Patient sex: M
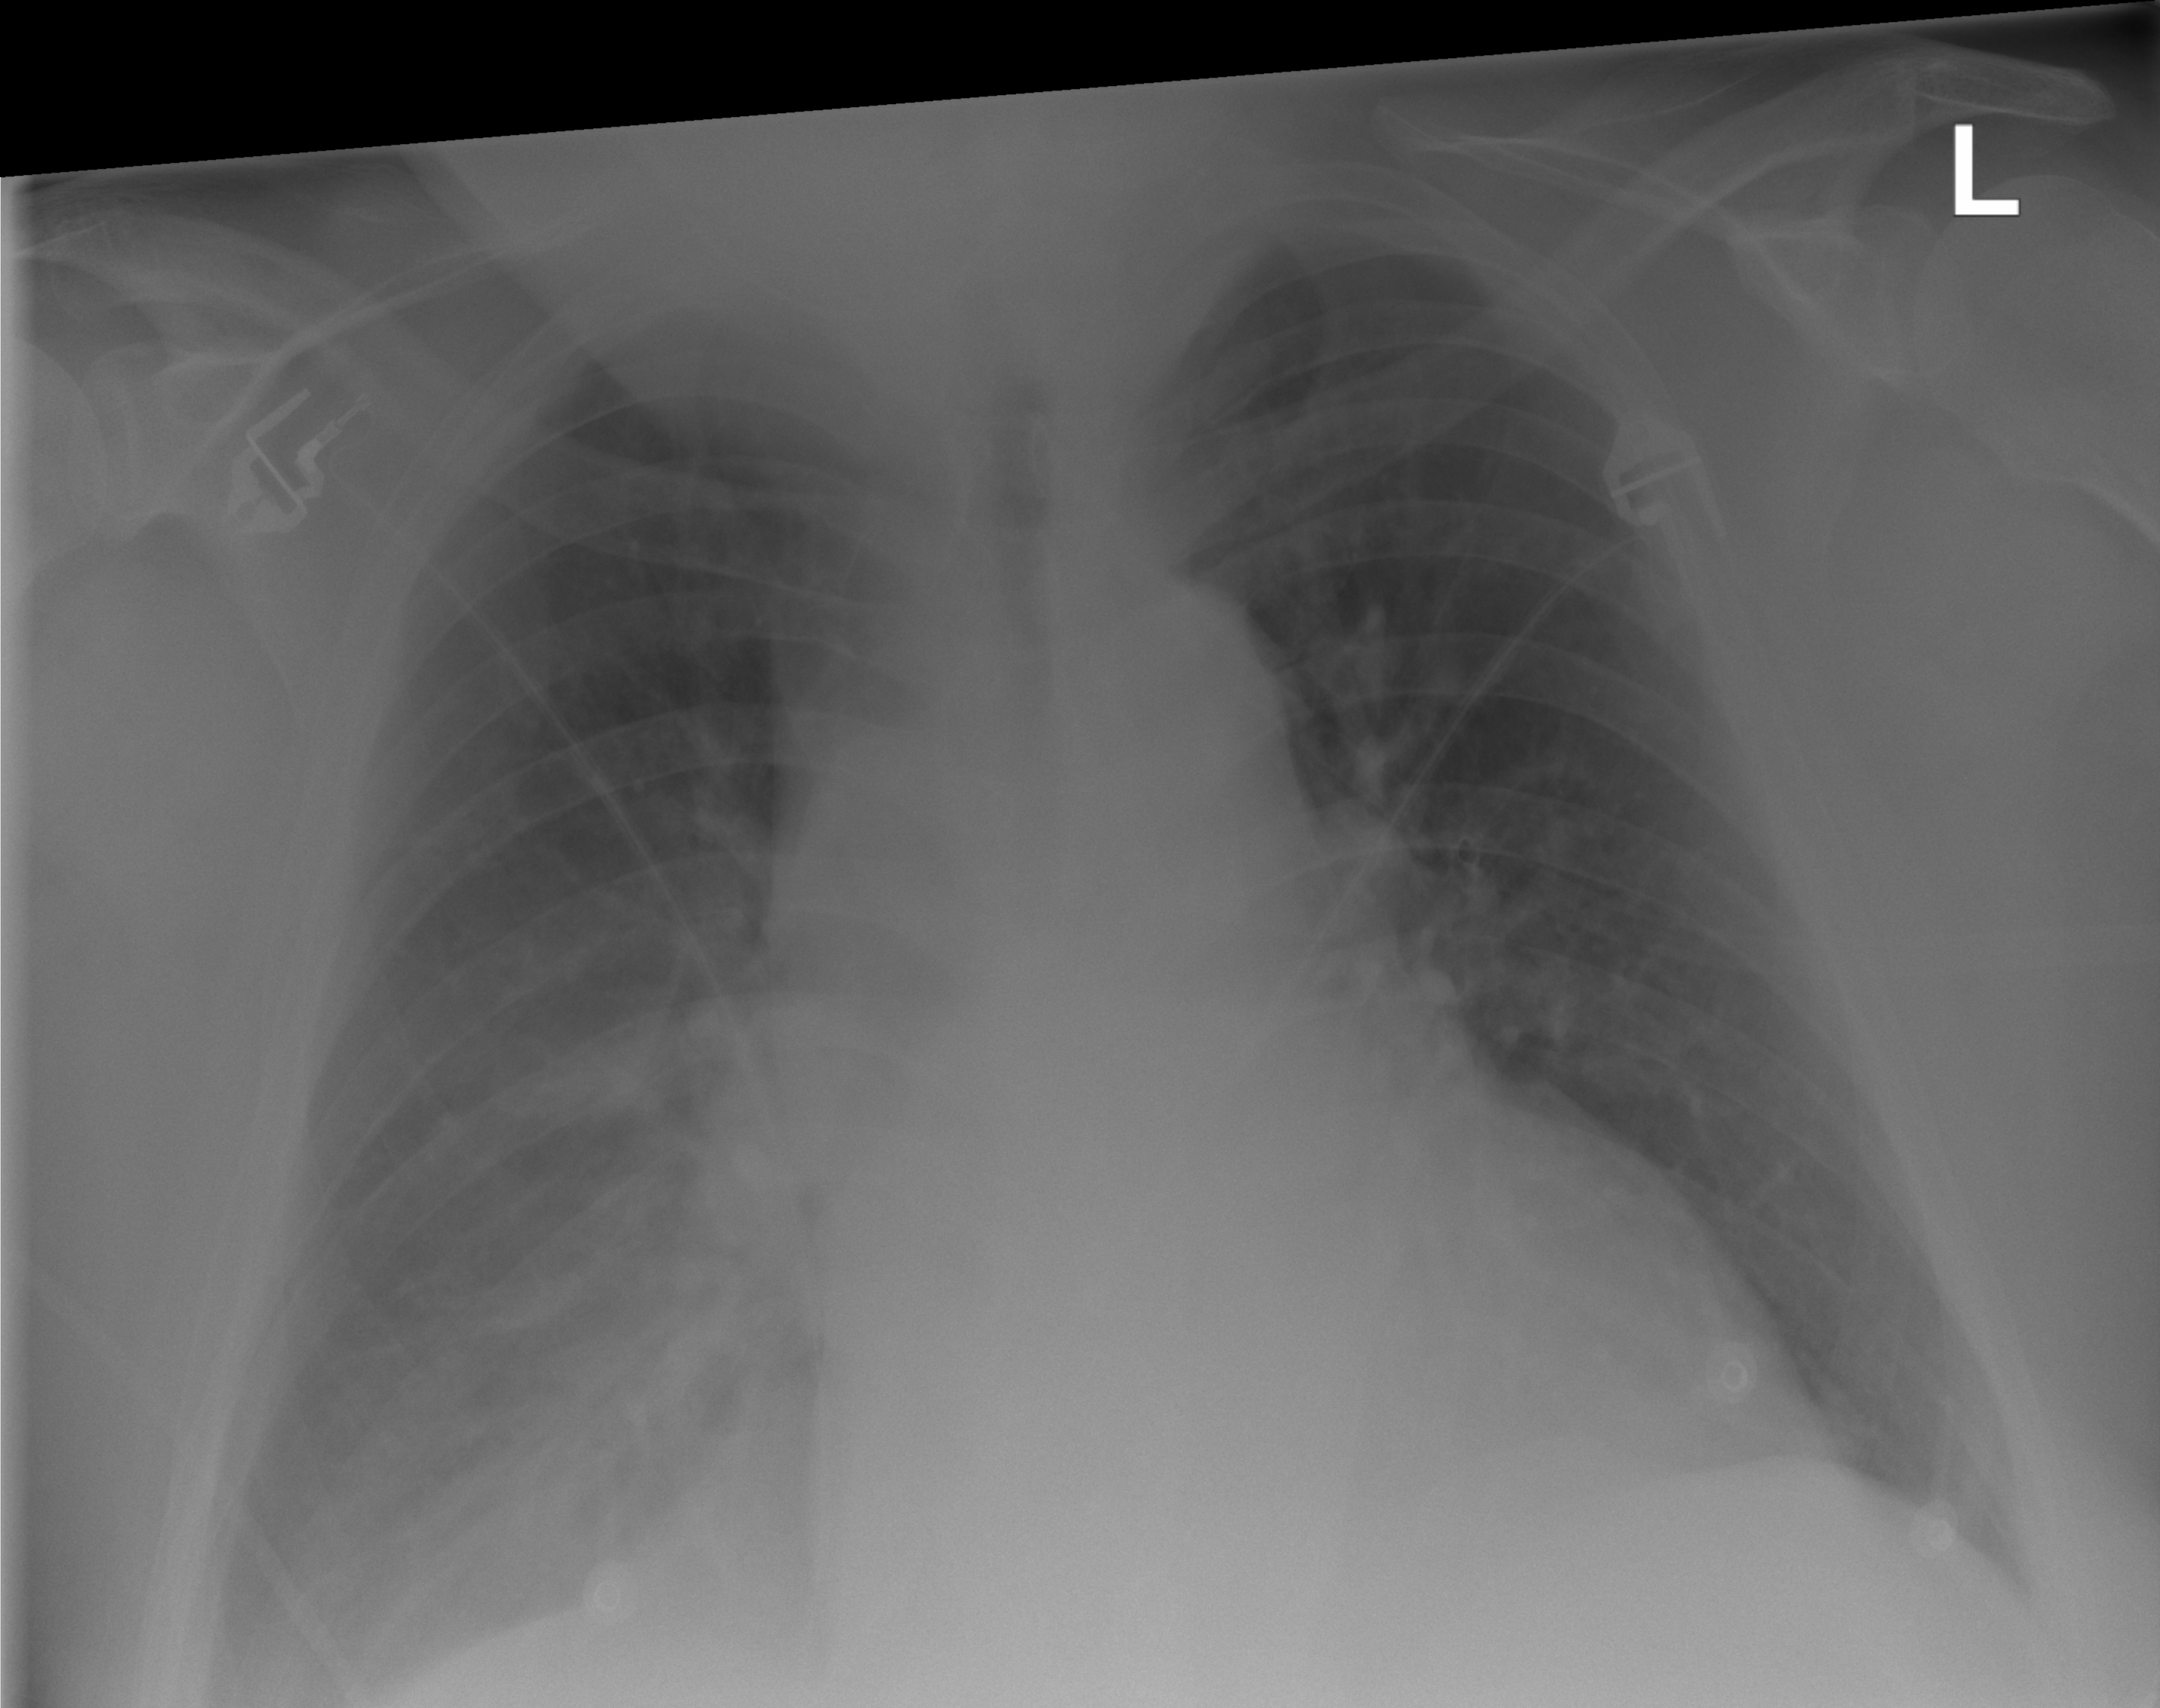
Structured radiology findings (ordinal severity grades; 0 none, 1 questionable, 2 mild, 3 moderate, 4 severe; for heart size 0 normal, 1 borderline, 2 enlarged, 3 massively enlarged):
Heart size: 2
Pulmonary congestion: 0
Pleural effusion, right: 2
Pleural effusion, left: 0
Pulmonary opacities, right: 0
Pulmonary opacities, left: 0
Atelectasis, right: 2
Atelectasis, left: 0